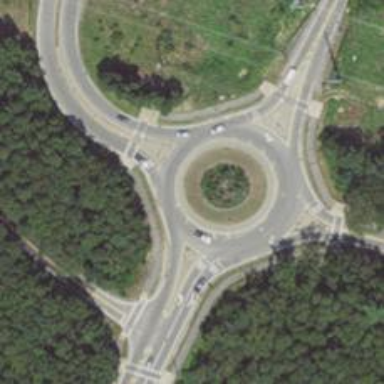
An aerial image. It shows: Secondary road with asphalt surface leading to roundabout junction.